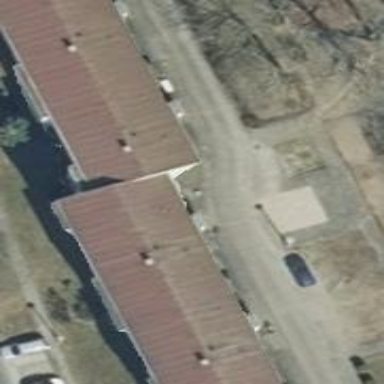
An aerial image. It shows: Concrete driveway made of plates.